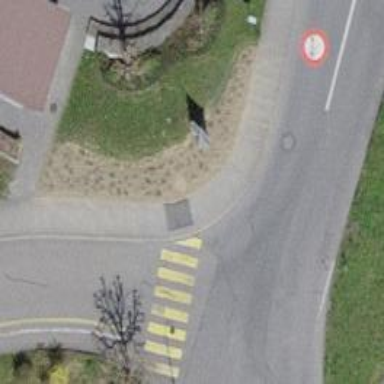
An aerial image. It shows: Kerb barrier.